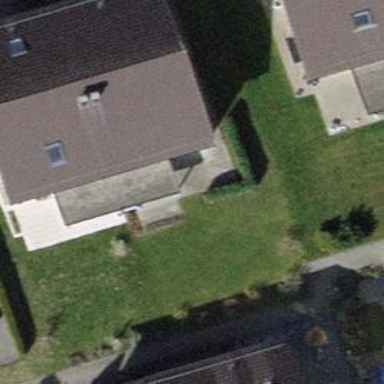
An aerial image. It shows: Semidetached house with gabled roof.